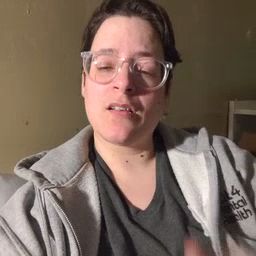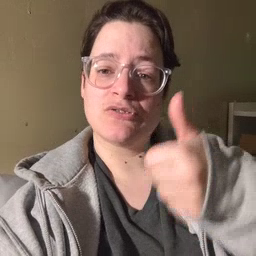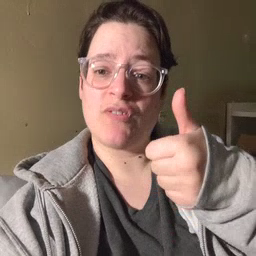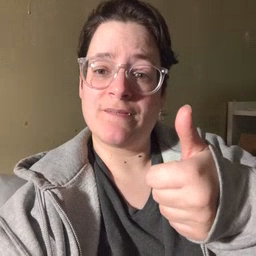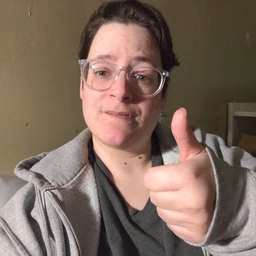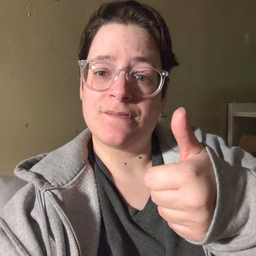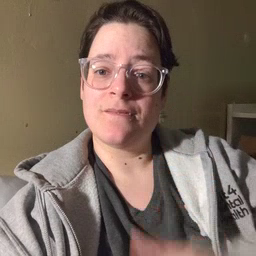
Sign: yourself